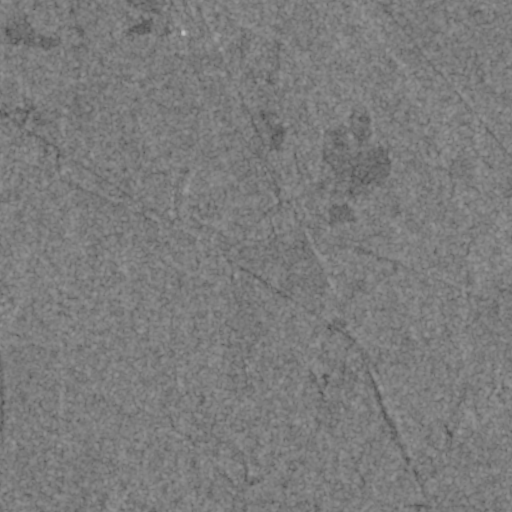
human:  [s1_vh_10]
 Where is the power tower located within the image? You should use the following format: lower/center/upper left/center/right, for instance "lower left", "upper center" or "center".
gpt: The power tower is located in the upper right of the image.
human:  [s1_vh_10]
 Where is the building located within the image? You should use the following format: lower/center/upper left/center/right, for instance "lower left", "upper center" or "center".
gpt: The building is located in the upper left of the image.
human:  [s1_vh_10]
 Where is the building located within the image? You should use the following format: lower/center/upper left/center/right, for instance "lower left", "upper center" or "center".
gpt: The building is located in the upper left of the image.
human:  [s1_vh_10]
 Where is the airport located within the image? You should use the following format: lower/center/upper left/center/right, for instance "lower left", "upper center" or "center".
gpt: There is no airport in the image.

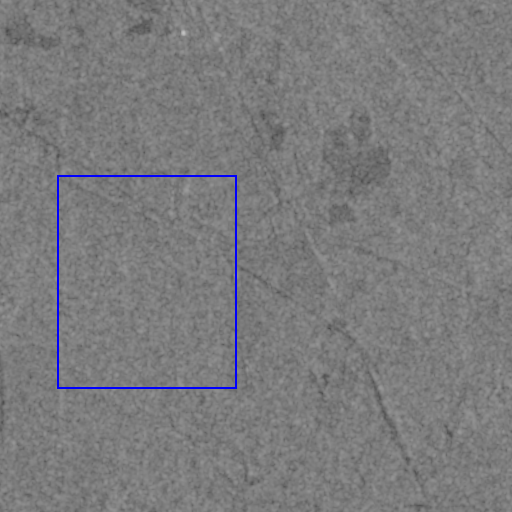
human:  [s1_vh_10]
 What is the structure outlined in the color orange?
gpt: There is no orange outline.
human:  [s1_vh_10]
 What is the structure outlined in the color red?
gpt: There is no structure outlined in red.